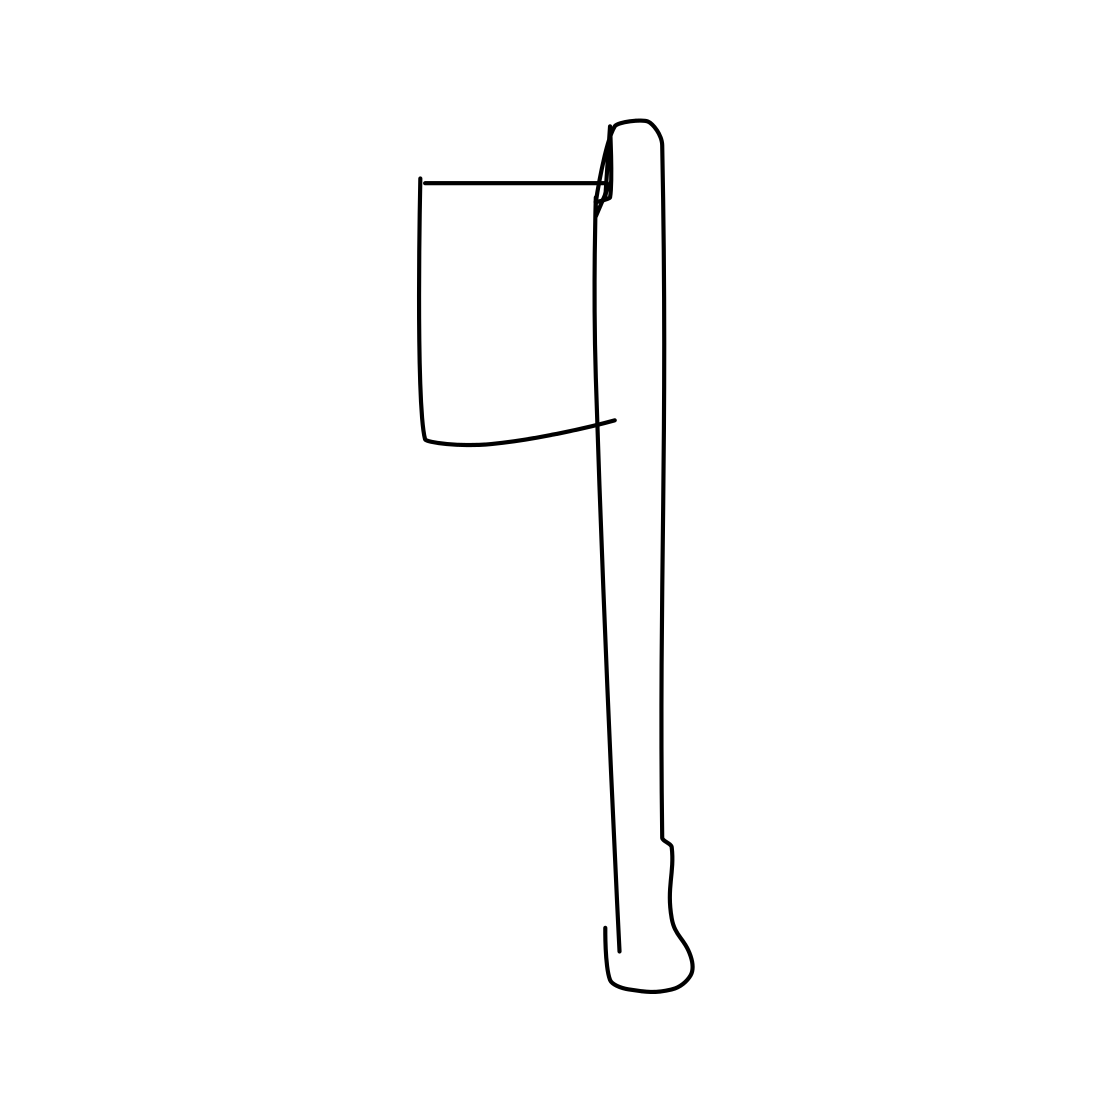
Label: axe